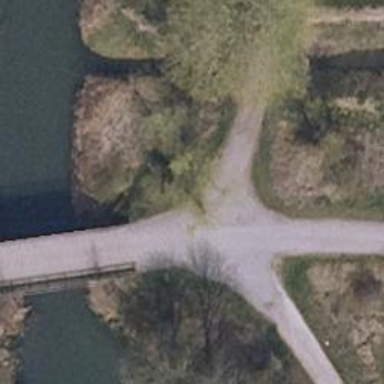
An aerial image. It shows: Track road on bridge with grade 1 track type.